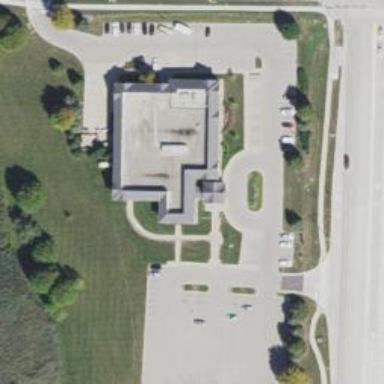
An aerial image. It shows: Healthcare clinic.